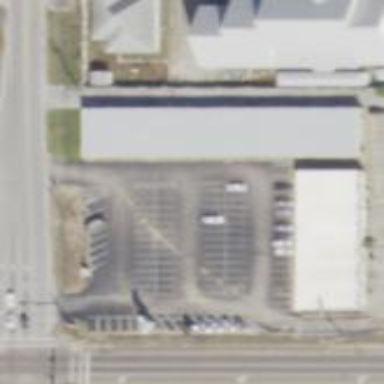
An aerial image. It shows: Parking area.